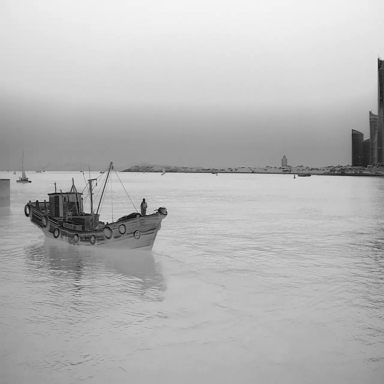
There are four objects shown in the infrared image, including a container_ship, two sailboats, and a bulk_carrier.